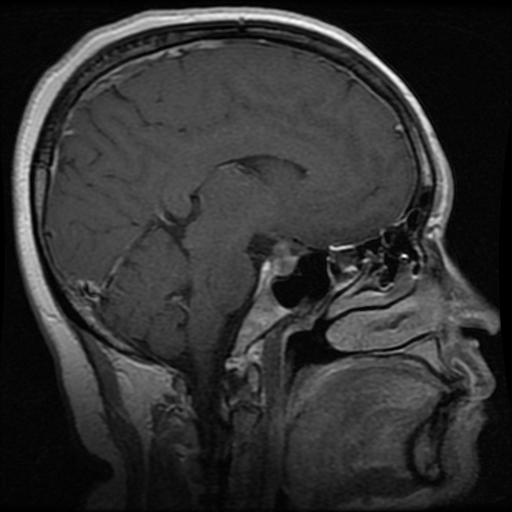
Label: pituitary